Field crop: maize
Growth stage: 2
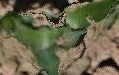
Species: maize